Field crop: maize
Growth stage: 2
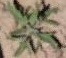
Species: atriplex